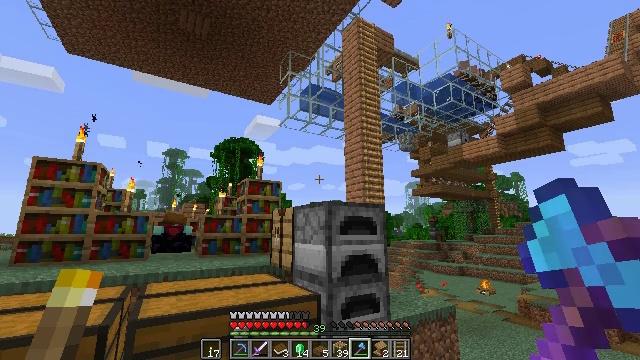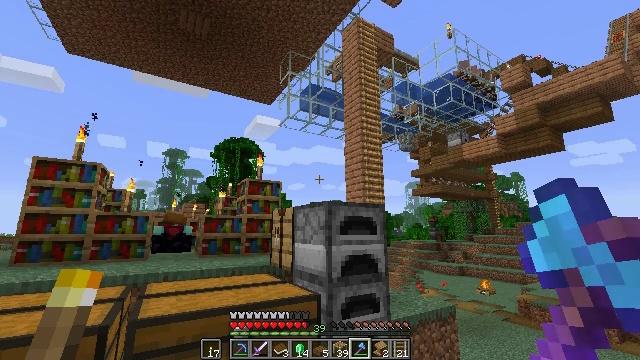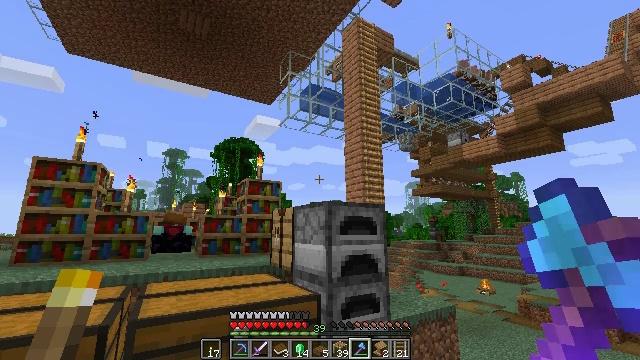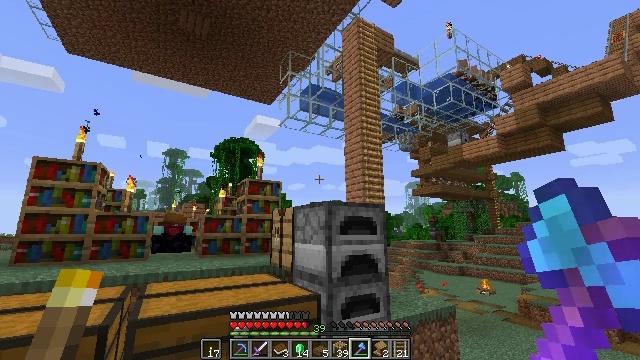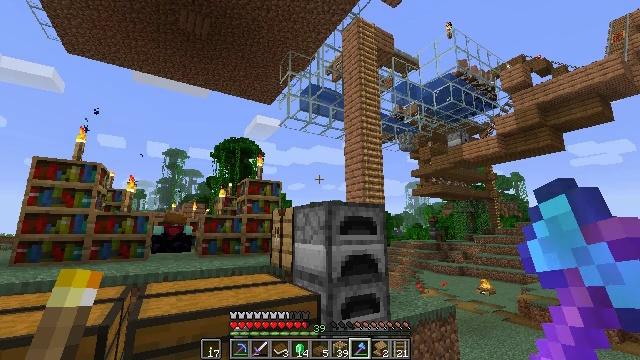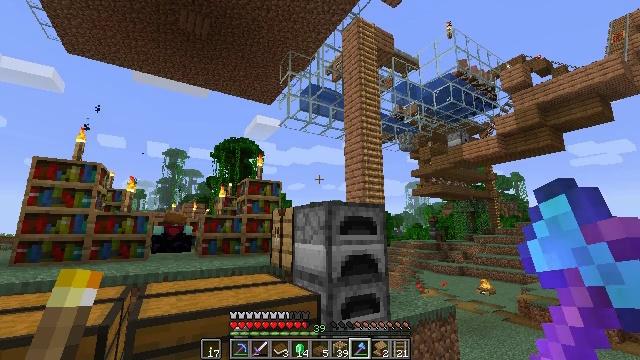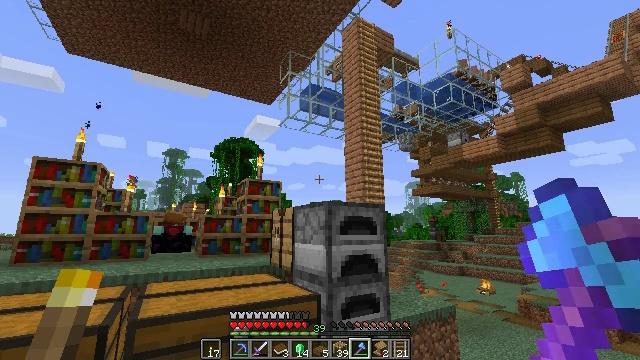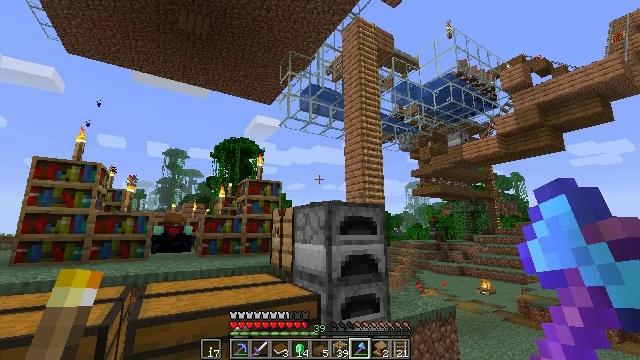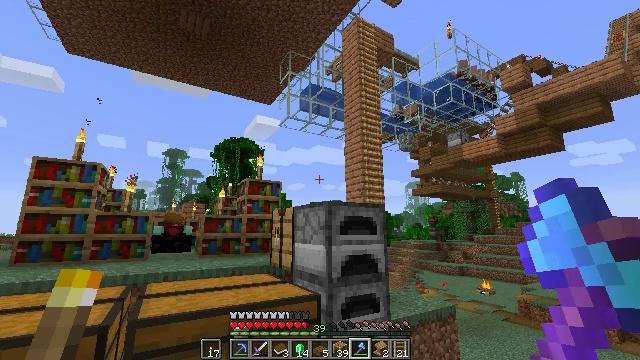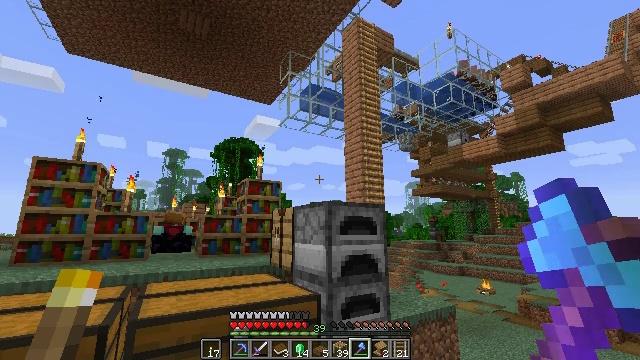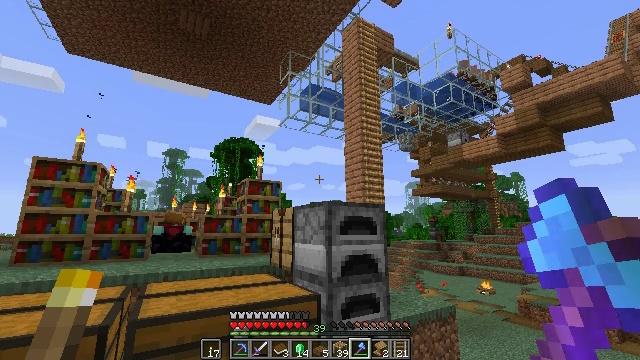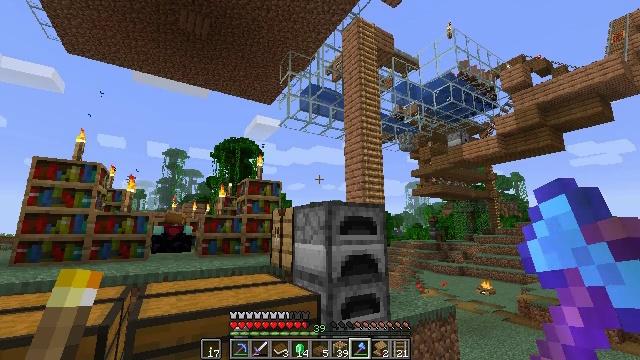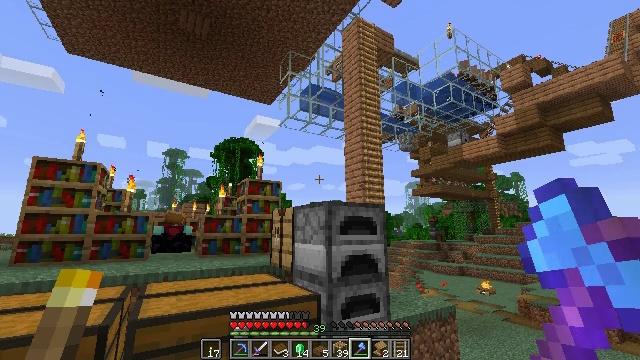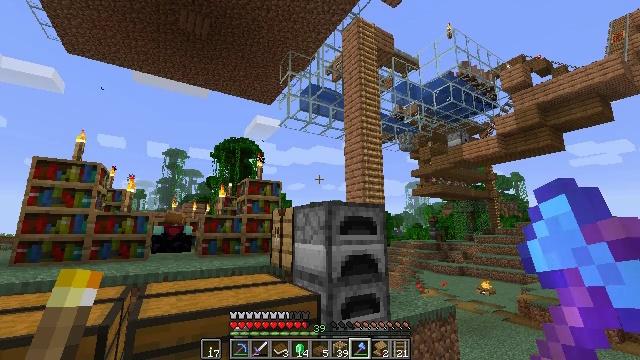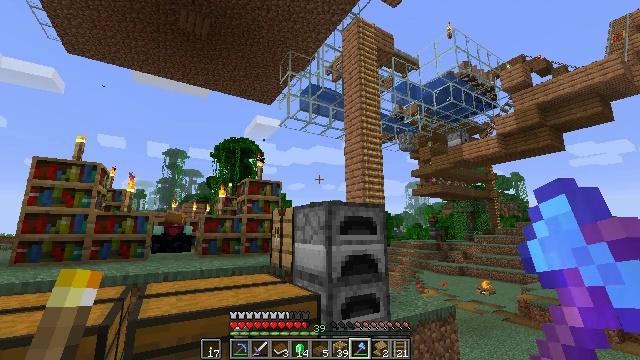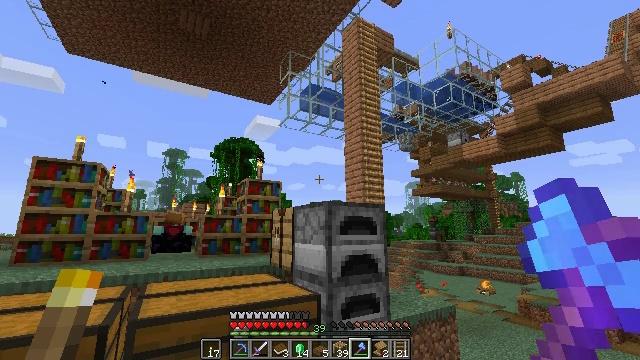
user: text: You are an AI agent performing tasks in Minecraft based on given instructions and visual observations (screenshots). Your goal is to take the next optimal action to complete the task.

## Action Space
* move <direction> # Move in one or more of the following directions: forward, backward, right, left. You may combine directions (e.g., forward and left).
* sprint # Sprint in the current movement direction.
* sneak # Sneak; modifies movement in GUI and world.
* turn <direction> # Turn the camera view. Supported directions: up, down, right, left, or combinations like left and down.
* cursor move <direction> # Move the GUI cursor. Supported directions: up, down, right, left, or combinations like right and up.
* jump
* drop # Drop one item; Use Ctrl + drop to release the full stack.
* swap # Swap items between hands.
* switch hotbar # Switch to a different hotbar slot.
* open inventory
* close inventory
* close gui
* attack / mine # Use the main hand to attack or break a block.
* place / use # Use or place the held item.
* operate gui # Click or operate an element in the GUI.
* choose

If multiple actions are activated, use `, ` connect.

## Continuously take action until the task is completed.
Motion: motion action
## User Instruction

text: Mine the spruce slab.
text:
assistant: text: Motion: no_op
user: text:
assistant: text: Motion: no_op
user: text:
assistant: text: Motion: no_op
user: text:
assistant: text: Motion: no_op
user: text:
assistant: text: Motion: no_op
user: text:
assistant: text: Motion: no_op
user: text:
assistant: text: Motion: no_op
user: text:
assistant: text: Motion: no_op
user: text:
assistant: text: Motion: no_op
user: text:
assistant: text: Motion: no_op
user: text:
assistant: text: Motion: no_op
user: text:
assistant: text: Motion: no_op
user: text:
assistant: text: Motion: no_op
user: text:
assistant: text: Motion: no_op
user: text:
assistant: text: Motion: no_op
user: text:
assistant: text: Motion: no_op
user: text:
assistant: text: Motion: no_op
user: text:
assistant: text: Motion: no_op
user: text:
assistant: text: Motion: no_op
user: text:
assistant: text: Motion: no_op
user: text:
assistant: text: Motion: no_op
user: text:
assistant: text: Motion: no_op
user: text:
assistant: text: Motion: no_op
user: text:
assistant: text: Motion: no_op
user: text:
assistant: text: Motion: no_op
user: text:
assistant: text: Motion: no_op
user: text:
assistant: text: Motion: no_op
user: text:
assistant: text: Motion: no_op
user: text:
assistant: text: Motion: no_op
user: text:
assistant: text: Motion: no_op